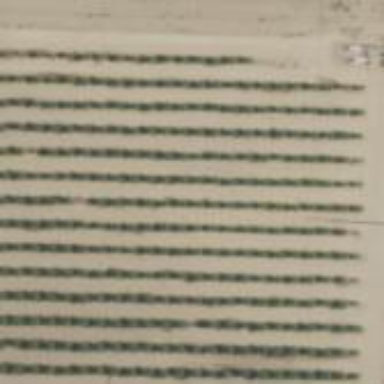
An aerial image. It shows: Orchard filled with plum trees.